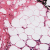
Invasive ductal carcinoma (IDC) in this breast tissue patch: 1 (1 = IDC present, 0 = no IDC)